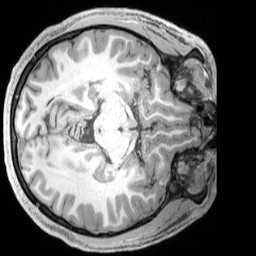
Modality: T1w
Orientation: axial
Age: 27
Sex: male
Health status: healthy
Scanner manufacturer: siemens
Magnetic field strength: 3 T
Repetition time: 2.4 s
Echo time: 0.00222 s